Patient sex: M
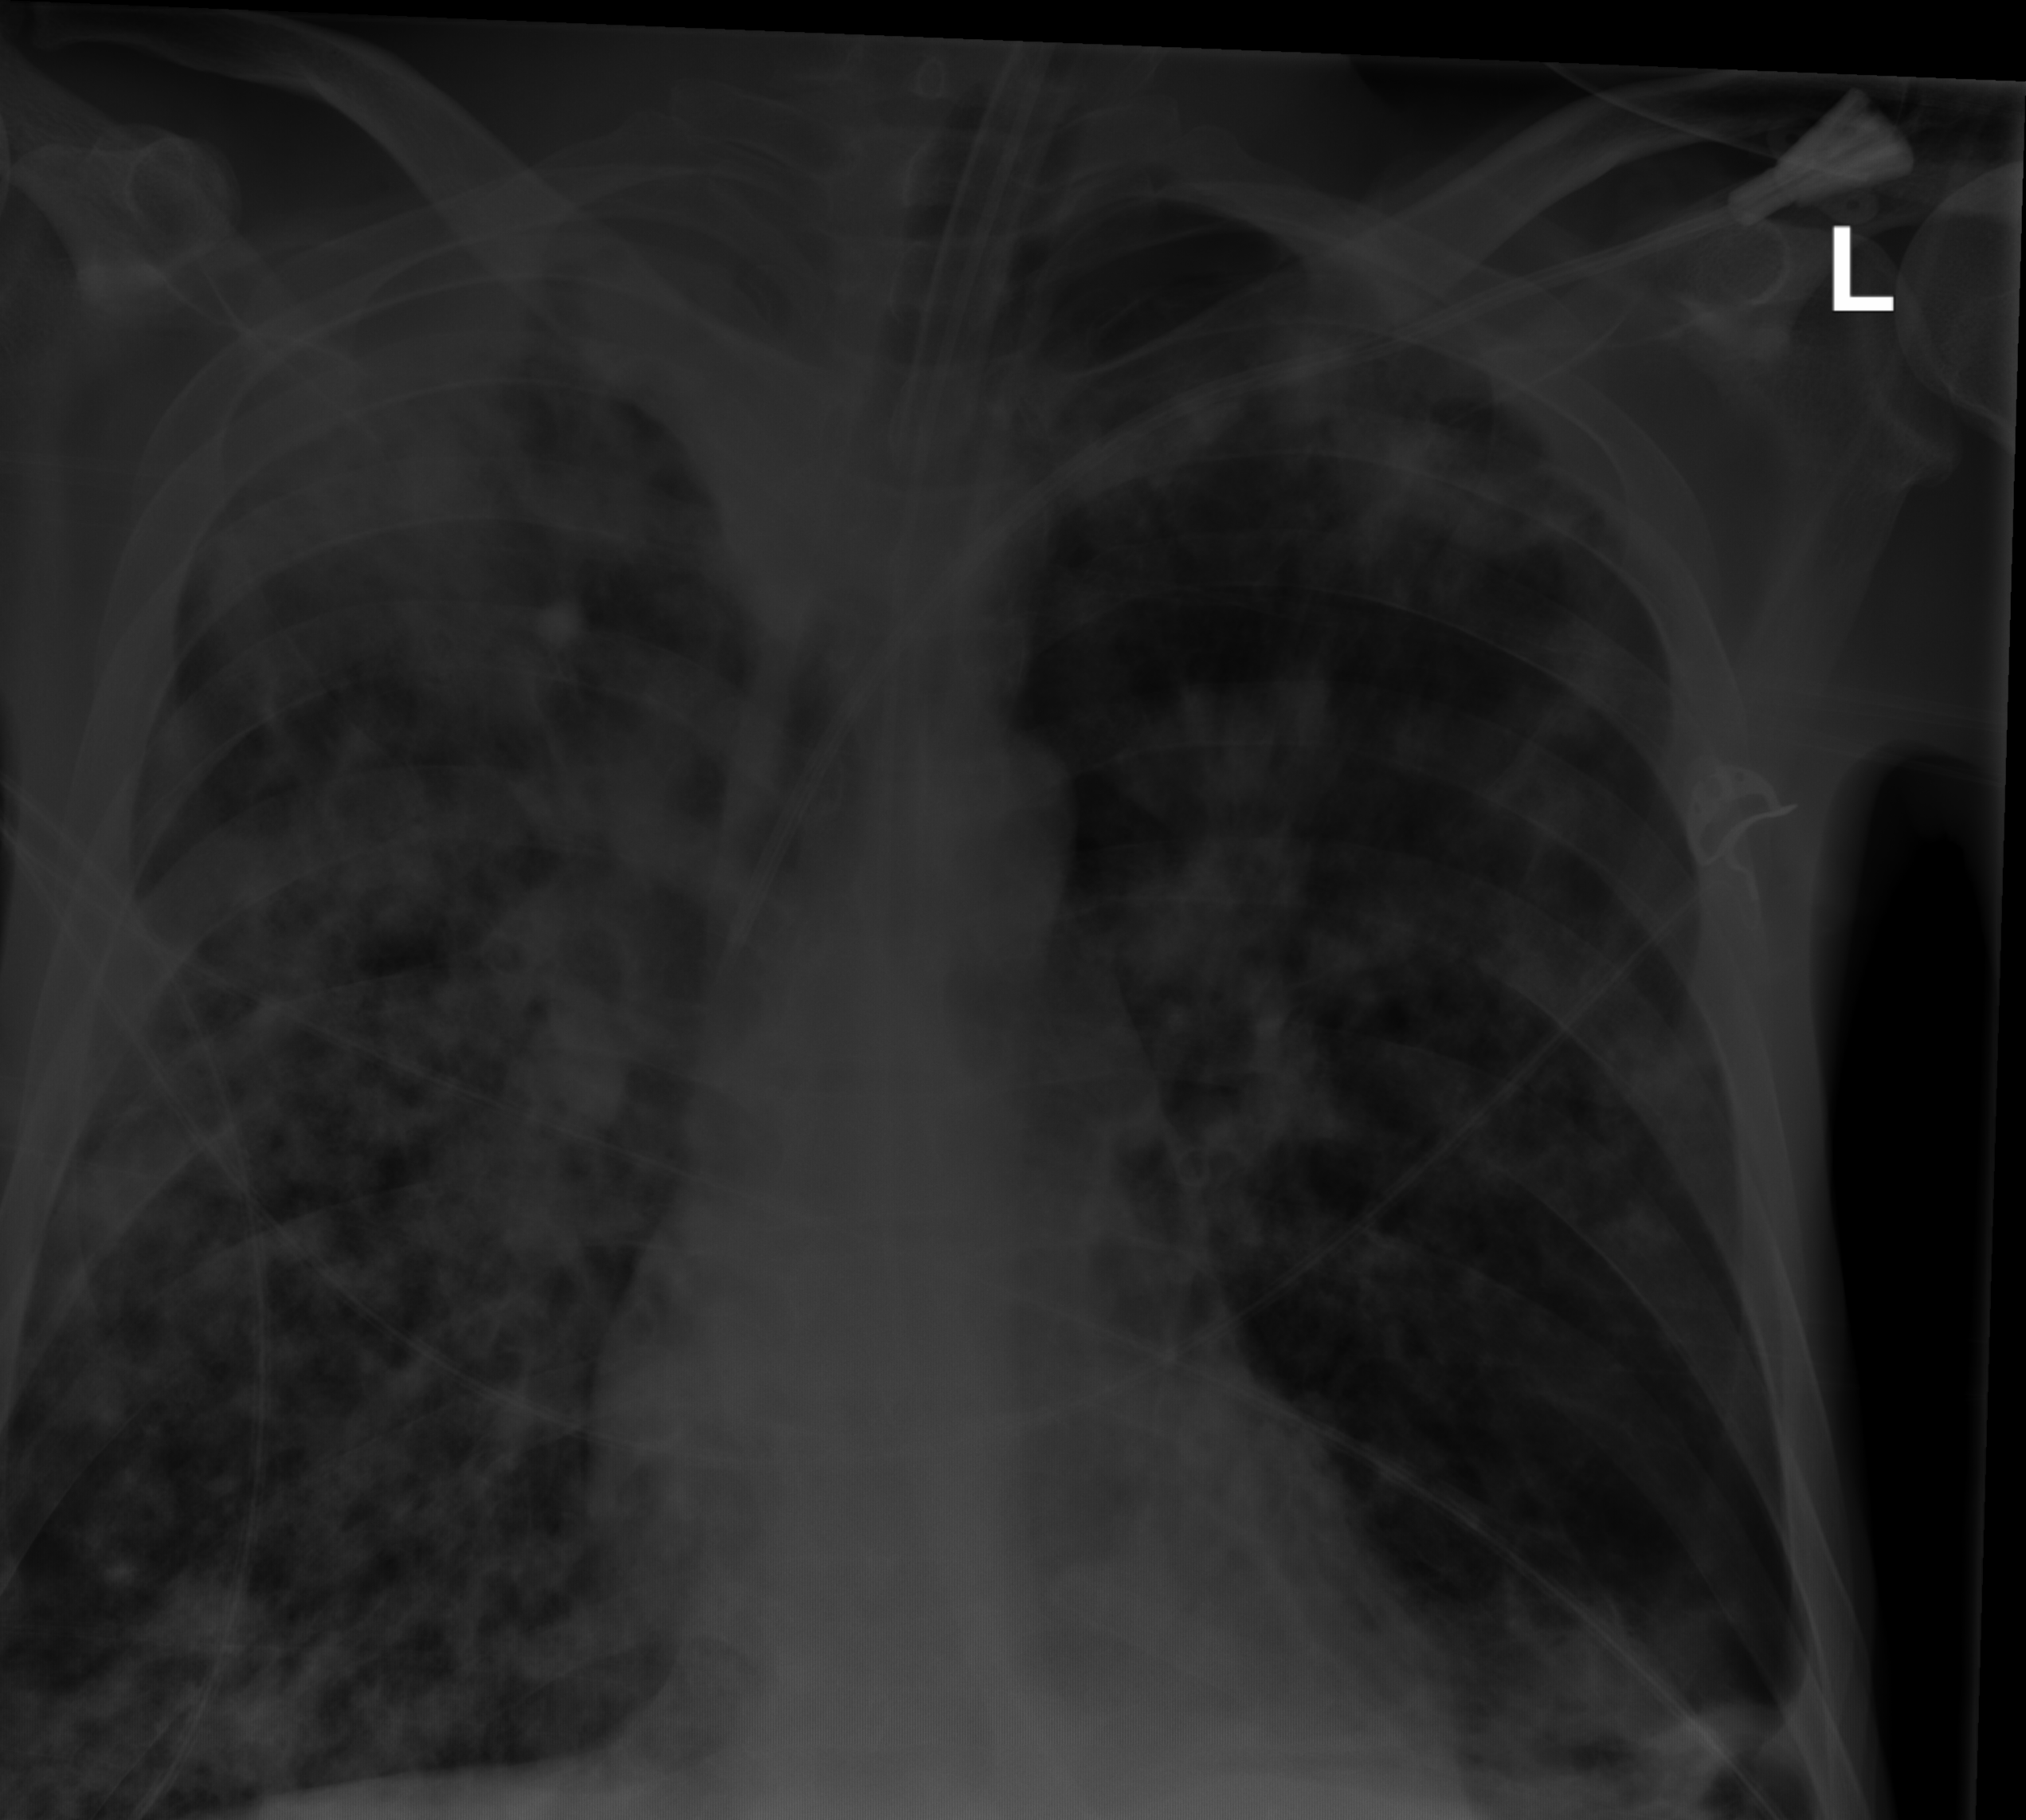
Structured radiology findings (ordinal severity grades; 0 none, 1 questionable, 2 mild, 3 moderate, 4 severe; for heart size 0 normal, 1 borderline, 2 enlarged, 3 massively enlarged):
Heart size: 0
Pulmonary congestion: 0
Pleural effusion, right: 0
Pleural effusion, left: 0
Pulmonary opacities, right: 4
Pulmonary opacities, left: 3
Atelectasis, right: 3
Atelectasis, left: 2